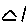
Label: triangle